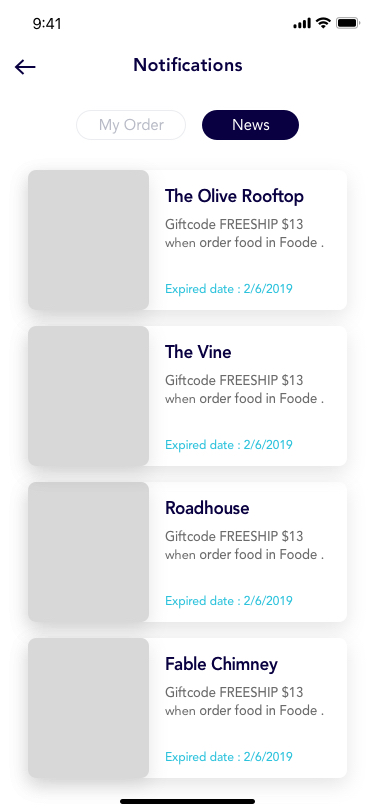
Text in this UI design:
Notifications
News
My Order
The Olive Rooftop
Giftcode FREESHIP $13 when order food in Foode .
Expired date : 2/6/2019
Roadhouse
Giftcode FREESHIP $13 when order food in Foode .
Expired date : 2/6/2019
The Vine
Giftcode FREESHIP $13 when order food in Foode .
Expired date : 2/6/2019
Fable Chimney
Giftcode FREESHIP $13 when order food in Foode .
Expired date : 2/6/2019